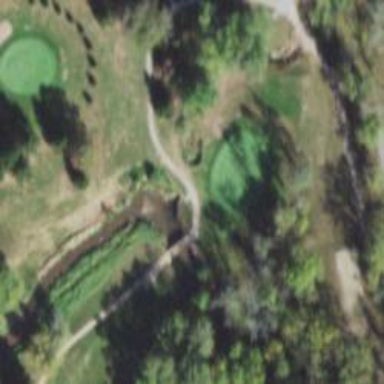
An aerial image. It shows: Golf hole.